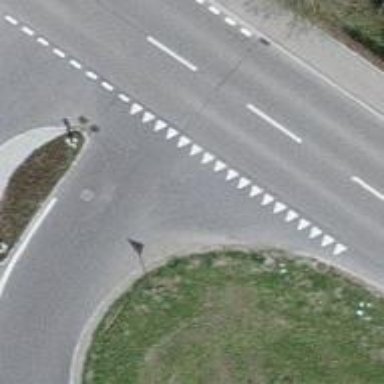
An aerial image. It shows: Road with "give way" sign.